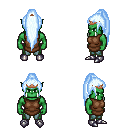
a pixel art fantasy rpg character, male body template, orc, green skin, brown tunic, teal pants, white cyan extra-long topknot hairstyle, bronze tiara, metal boots, four views (front, back, left, right), 2x2 character sprite sheet, small pixel art, hard edges, no anti-aliasing